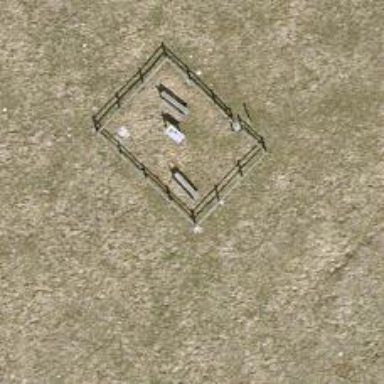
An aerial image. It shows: Bench.